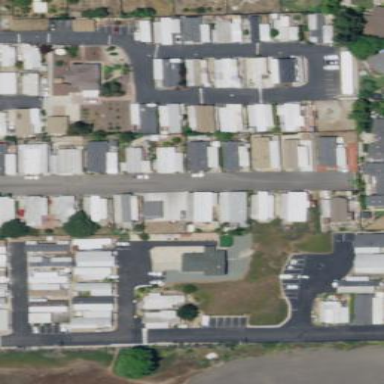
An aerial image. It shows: Residential area designated for mobile homes - mobile home park.